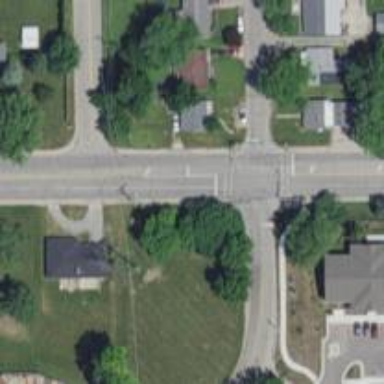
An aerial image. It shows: Crossing road.